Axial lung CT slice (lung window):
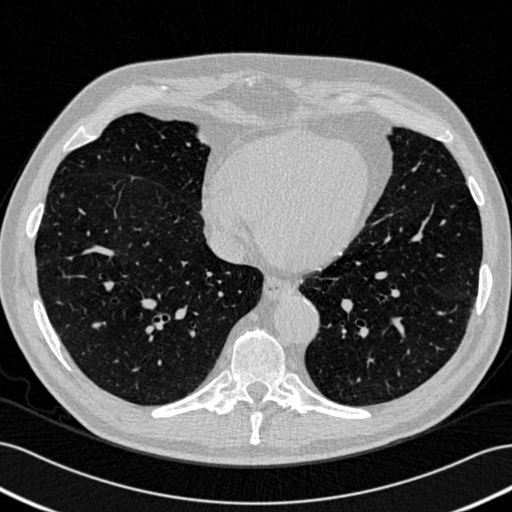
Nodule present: no